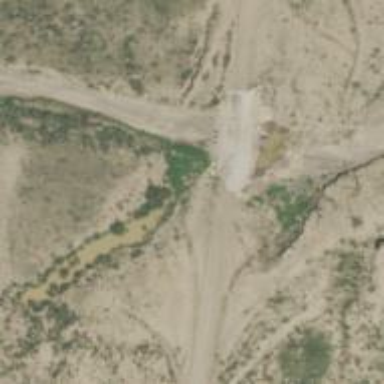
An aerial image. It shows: Unclassified road.